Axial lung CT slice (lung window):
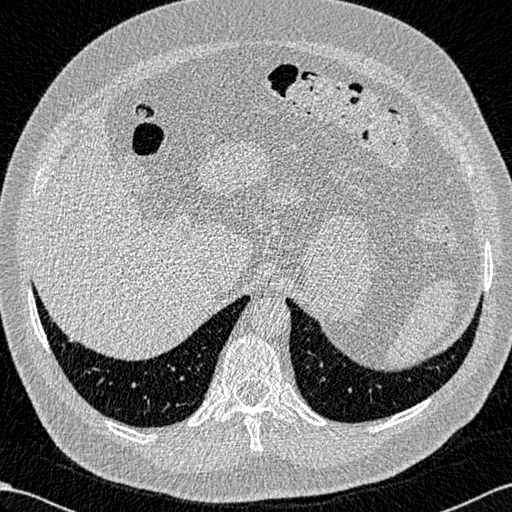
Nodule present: no